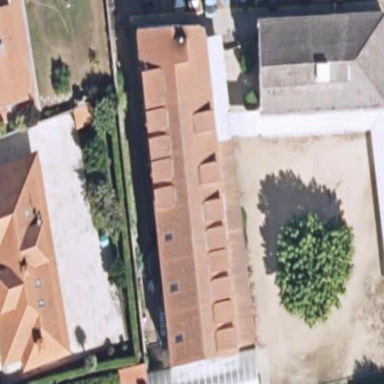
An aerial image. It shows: School building.